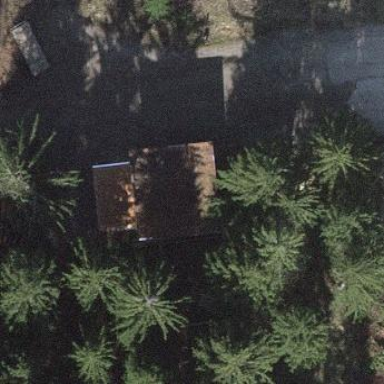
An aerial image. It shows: Shed.